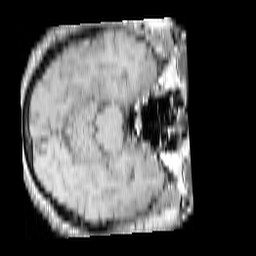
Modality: T1w
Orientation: axial
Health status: ill
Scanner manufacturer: philips
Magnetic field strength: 3 T
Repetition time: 0.3787 s
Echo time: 0.002908 s